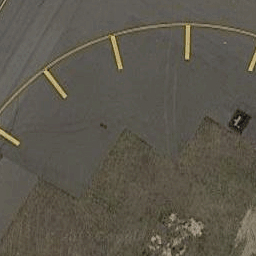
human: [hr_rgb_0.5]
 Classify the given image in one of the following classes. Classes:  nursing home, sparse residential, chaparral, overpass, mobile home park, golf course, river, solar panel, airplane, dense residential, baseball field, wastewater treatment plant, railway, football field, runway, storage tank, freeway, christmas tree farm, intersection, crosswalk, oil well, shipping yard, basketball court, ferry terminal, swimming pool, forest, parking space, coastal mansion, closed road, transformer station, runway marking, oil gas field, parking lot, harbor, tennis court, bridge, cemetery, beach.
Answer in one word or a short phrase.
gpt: runway marking